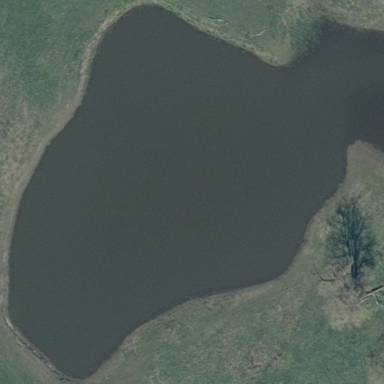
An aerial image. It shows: Oxbow water feature in natural setting.